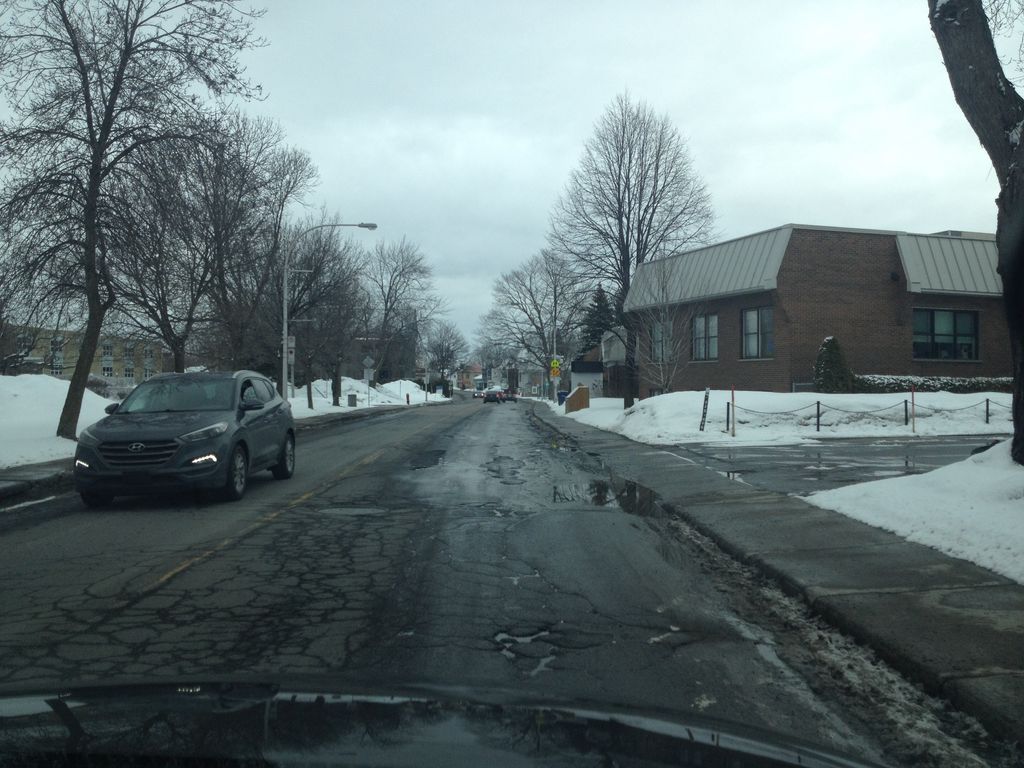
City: montreal